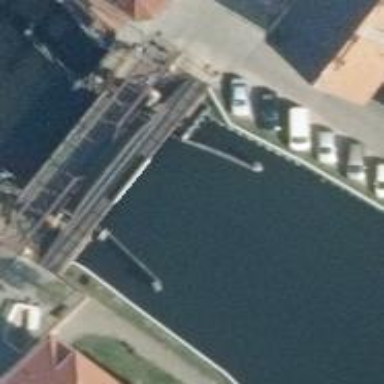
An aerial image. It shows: Drawbridge over waterway.